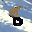
Label: 8